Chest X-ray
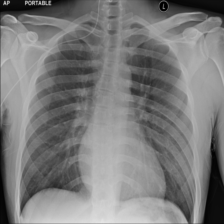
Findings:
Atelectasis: negative
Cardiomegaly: negative
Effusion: negative
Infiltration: negative
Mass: negative
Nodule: negative
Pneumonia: negative
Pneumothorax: negative
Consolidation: negative
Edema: negative
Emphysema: negative
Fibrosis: negative
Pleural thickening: negative
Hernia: negative